Question: Every time I open 'Team Explorer' pane in Visual Studio 2010 SP1, it automatically log in with some certain remembered account which I don't want to.
I'm looking for way to remove the remembered stuff.
Please help!
Nam.

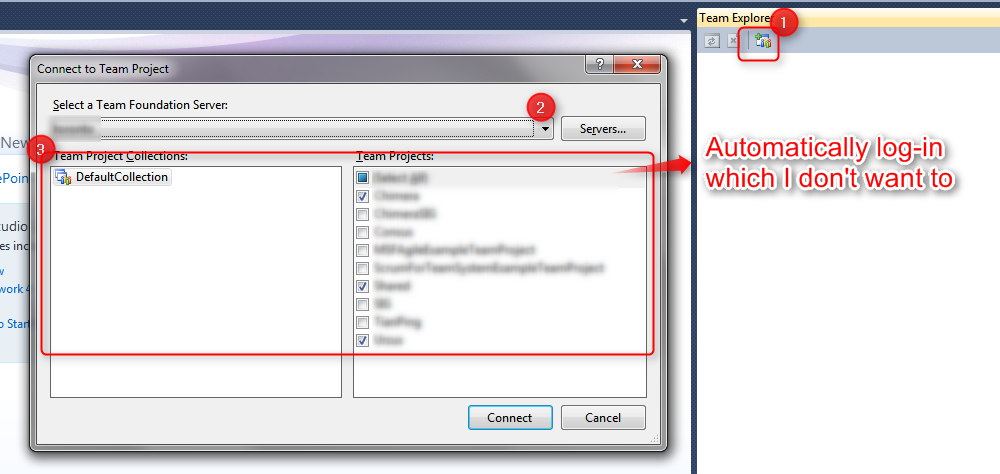
Answer: Team Explorer uses standard Windows authentication techniques to authenticate to Team Foundation Server. If there are Windows Credentials stored in Credential Manager, it will use those to authenticate. If not, it will use your domain credentials.
So, check Credential Manager: Control Panel > User Accounts > Credential Manager. If there are Windows Credentials stored there for your TFS server, removing them will begin authenticating you with your logged-in credentials. If you want to override this behavior, add new credentials there.